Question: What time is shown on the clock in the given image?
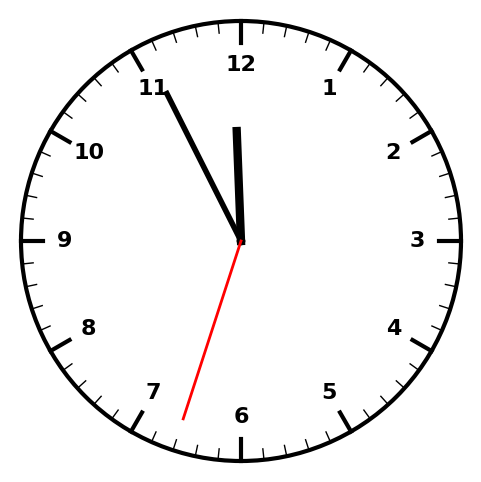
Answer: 11:55:33